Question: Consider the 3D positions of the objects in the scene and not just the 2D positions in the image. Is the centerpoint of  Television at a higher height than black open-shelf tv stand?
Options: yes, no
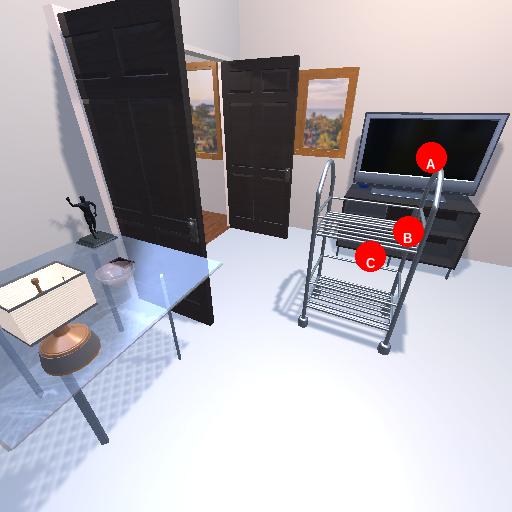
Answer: yes